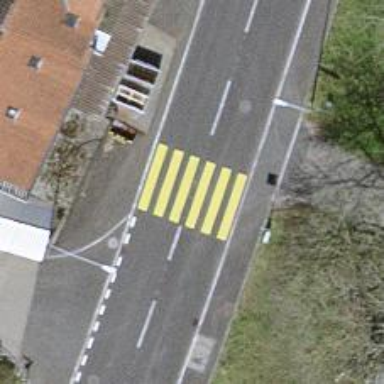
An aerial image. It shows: Uncontrolled zebra crossing on the road.